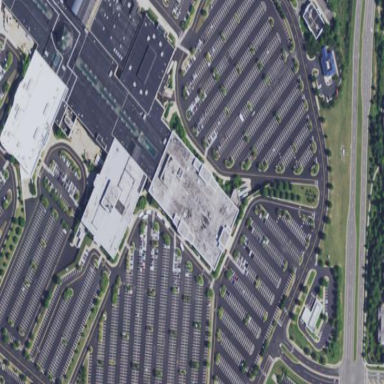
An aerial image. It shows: Parking area with surface.